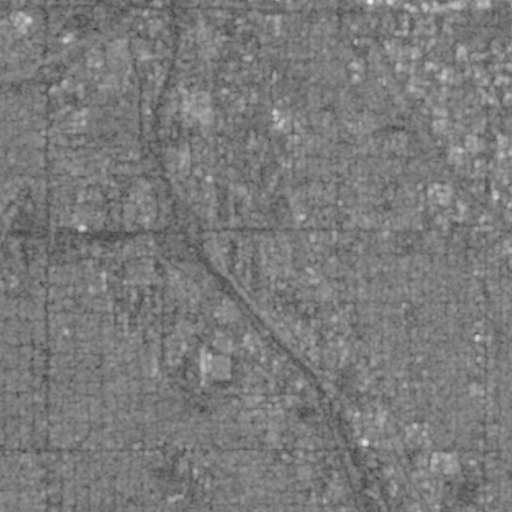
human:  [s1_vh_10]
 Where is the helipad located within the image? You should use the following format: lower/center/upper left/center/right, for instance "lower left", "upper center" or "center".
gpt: The helipad is located in the upper right of the image.
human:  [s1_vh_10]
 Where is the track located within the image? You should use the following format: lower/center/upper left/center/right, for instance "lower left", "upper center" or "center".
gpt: The track is located in the upper right of the image.
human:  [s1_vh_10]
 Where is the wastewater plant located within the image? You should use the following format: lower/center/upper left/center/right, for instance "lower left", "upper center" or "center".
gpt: The wastewater plant is located in the center of the image.
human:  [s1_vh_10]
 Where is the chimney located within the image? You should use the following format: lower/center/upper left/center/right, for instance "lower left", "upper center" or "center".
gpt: The chimney is located in the upper left of the image.
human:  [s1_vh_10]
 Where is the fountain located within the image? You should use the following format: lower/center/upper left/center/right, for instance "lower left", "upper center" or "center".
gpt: The fountain is located in the upper right of the image.
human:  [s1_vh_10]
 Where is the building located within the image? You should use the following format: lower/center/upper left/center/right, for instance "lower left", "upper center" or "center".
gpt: There is no building in the image.

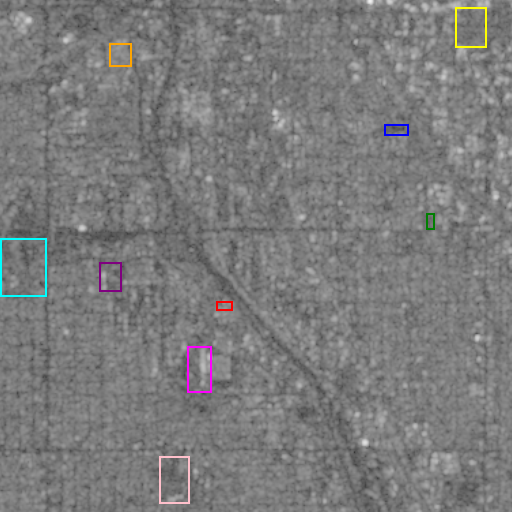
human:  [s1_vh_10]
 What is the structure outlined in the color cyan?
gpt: The structure outlined in cyan is a park.
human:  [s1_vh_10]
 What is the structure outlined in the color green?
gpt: The structure outlined in green is a parking garage.
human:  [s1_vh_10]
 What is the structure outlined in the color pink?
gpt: The structure outlined in pink is a parking lot.
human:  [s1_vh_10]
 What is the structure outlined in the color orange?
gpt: The structure outlined in orange is a power substation.
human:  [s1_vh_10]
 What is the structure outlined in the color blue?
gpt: The structure outlined in blue is a track.
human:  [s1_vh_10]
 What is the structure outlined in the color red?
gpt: The structure outlined in red is a wastewater plant.
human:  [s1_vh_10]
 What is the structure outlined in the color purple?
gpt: The structure outlined in purple is a building.
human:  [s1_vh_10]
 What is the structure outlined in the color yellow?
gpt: The structure outlined in yellow is a road.
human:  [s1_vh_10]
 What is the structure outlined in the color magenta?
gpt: The structure outlined in magenta is a building.